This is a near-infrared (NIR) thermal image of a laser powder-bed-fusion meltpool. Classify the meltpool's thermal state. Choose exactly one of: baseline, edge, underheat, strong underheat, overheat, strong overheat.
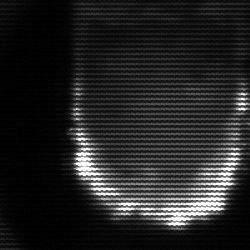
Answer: baseline